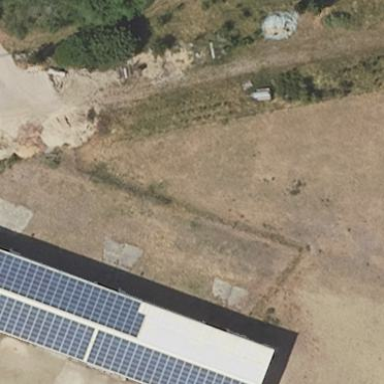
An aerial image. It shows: Gabled grey roof on farm auxiliary building. The roof is oriented along the length of the structure.